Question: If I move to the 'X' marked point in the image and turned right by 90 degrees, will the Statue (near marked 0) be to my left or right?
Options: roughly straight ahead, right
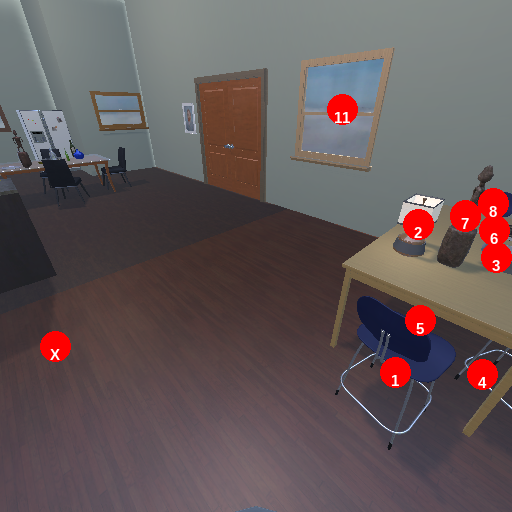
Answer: roughly straight ahead